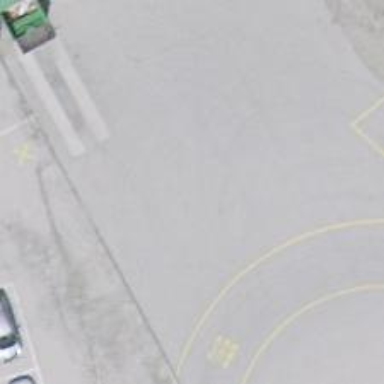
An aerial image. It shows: Charging station.